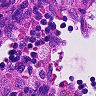
Metastatic tissue present: no